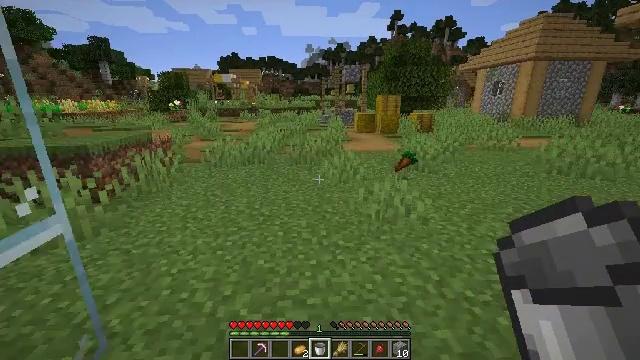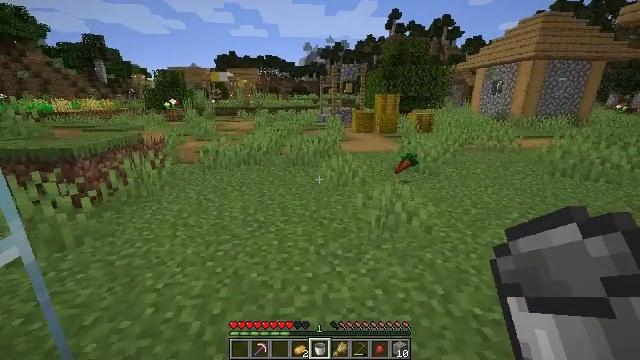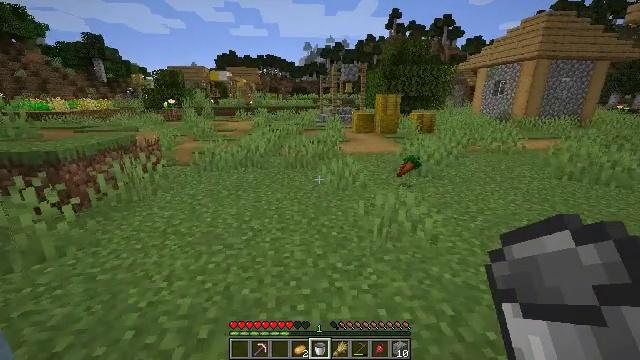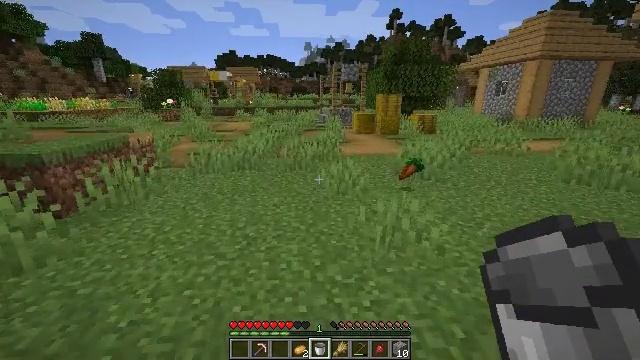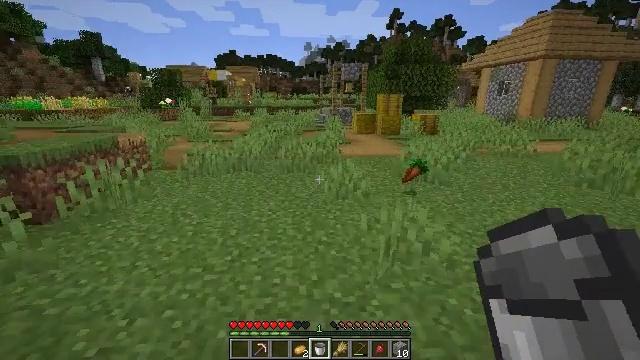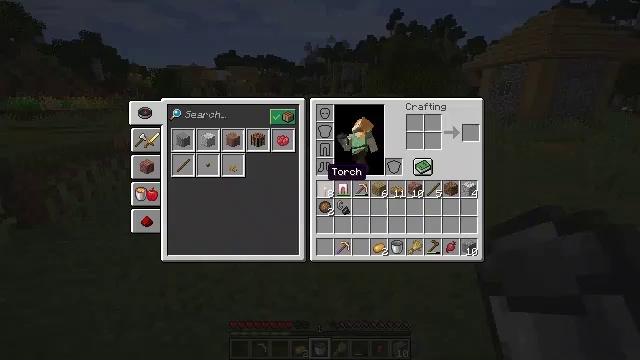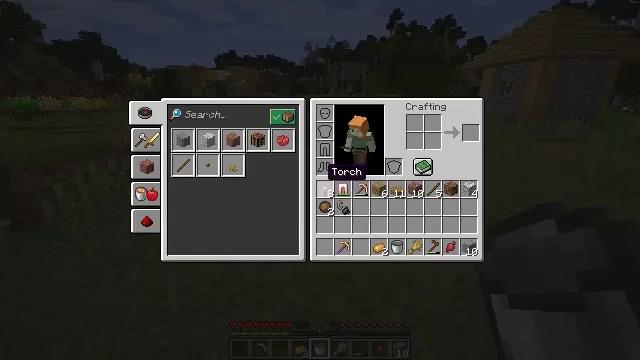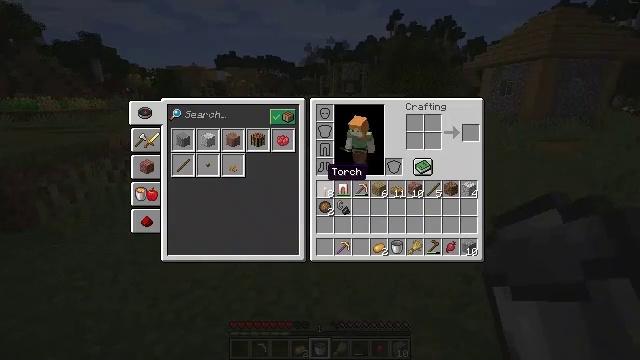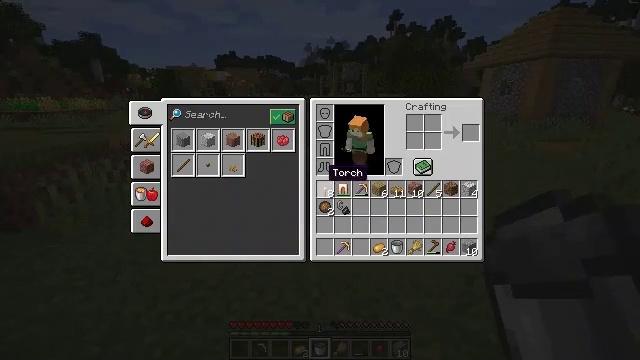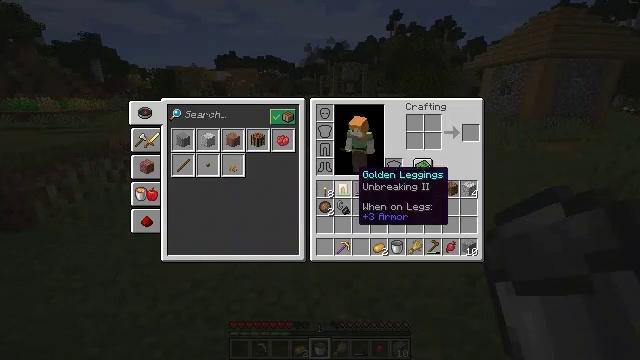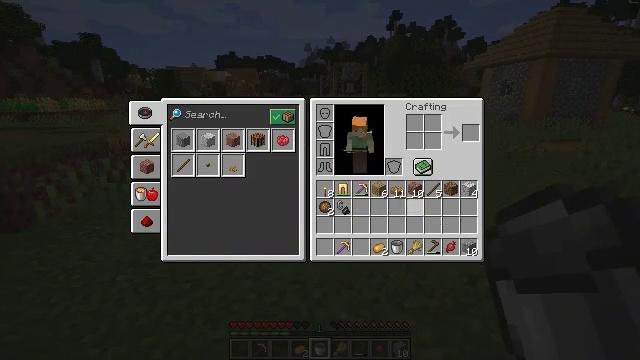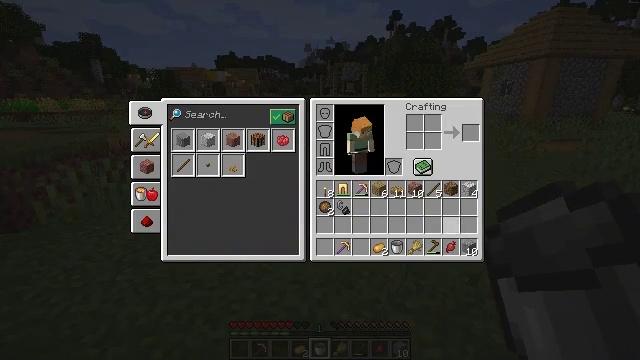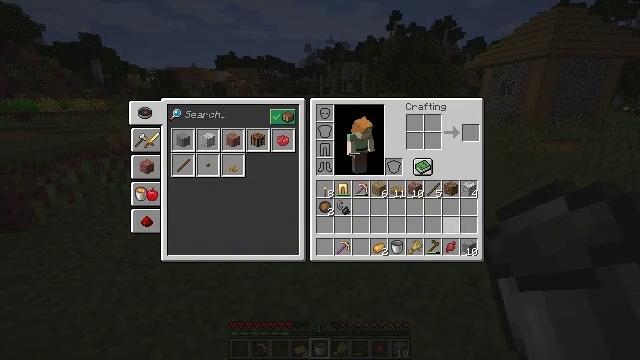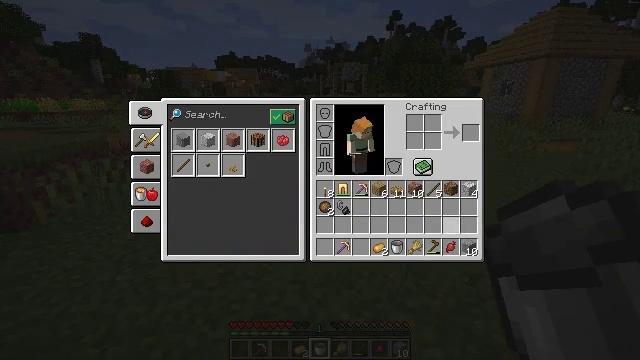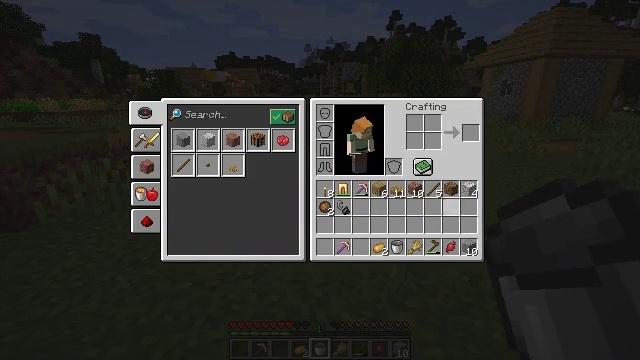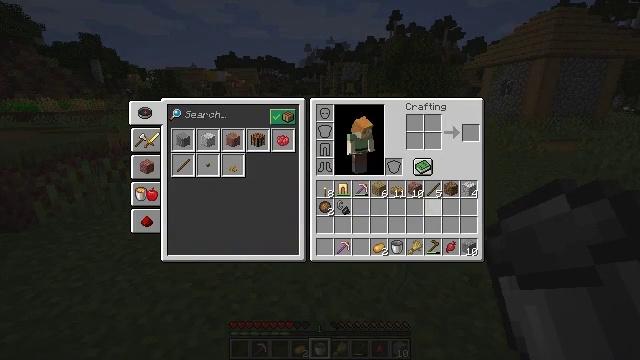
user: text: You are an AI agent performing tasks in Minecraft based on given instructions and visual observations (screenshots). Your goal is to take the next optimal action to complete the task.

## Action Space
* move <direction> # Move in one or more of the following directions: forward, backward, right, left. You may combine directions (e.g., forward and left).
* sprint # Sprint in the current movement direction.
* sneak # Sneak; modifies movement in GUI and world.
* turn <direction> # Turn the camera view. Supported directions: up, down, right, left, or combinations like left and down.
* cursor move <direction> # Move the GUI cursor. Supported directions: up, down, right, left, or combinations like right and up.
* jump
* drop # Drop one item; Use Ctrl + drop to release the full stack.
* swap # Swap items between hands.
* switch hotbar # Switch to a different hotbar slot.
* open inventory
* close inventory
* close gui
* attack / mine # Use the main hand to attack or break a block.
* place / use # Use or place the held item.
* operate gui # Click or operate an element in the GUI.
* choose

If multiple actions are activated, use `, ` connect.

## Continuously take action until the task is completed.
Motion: motion action
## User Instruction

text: Gather materials such as cobblestone.
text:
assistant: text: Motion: move forward
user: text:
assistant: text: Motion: move forward
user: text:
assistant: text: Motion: move forward
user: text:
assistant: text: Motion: move forward
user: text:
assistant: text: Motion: move forward, close inventory
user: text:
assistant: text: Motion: move forward, close inventory
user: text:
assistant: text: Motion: move forward, close inventory
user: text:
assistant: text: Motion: no_op
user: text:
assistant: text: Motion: turn right
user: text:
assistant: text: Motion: turn right and down
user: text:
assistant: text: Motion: turn right and down
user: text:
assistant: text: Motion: no_op
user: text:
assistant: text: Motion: no_op
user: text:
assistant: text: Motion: turn up
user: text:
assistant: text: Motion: turn left and up
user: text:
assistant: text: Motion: turn left
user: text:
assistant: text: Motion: no_op
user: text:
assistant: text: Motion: turn left
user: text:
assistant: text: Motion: turn left
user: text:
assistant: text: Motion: no_op
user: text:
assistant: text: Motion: no_op
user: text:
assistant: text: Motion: no_op
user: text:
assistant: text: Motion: no_op
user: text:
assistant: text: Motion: no_op
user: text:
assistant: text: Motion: no_op
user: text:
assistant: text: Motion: turn right and up
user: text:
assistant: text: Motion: turn right and up
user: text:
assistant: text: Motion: turn right
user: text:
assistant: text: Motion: turn right
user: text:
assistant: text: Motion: no_op